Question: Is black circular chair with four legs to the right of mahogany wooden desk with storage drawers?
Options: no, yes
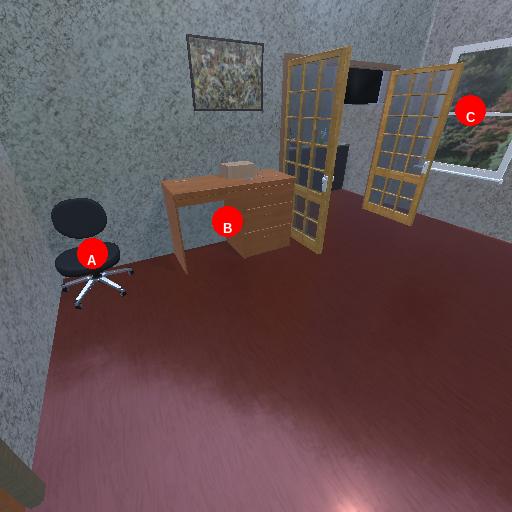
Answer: no